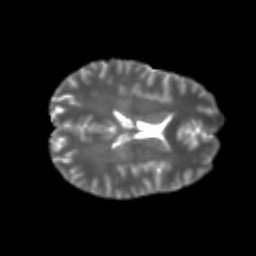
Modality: T2w
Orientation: axial
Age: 25
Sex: male
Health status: healthy
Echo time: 0.074 s